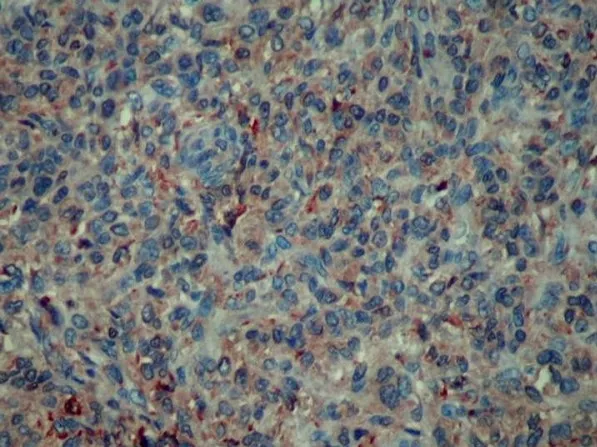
Tumor cells positive to S100 protein.
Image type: pathology (immunostaining)